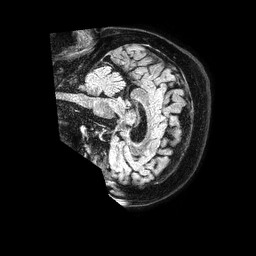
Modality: FLAIR
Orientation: sagittal
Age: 74
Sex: female
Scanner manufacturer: philips
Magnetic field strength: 1.5 T
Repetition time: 4.8 s
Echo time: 0.3 s